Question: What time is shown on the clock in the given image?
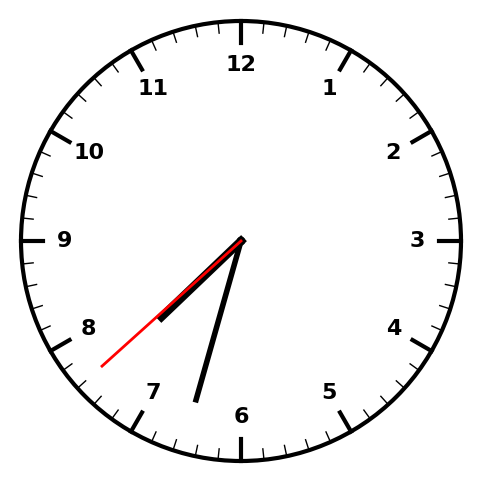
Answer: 07:32:38